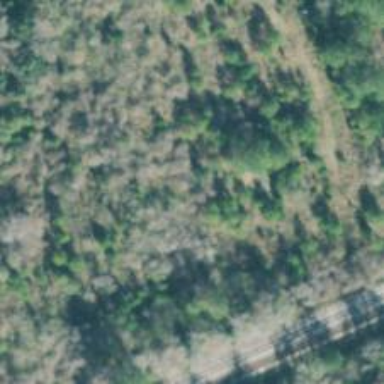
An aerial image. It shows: Abandoned railway spur.